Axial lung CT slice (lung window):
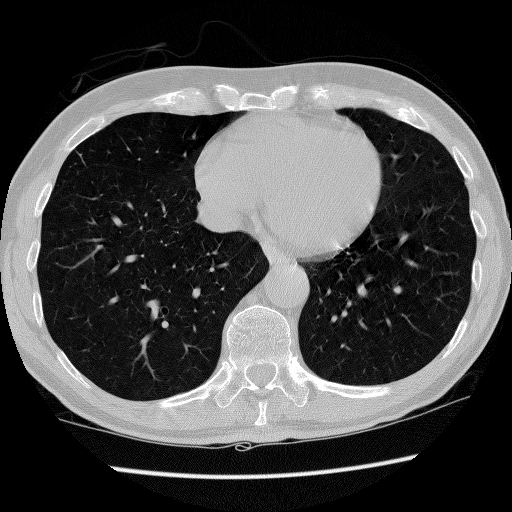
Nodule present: no